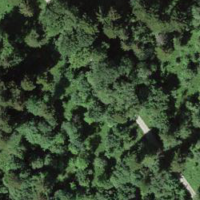
EUNIS habitat code: 44
Species observed at this site:
Criorhina floccosa